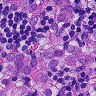
Metastatic tissue present: yes